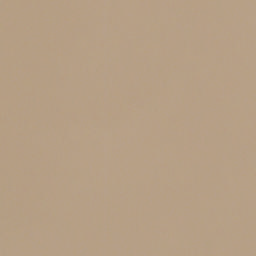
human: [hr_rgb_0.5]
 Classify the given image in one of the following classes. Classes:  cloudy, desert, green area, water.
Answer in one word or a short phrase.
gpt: cloudy